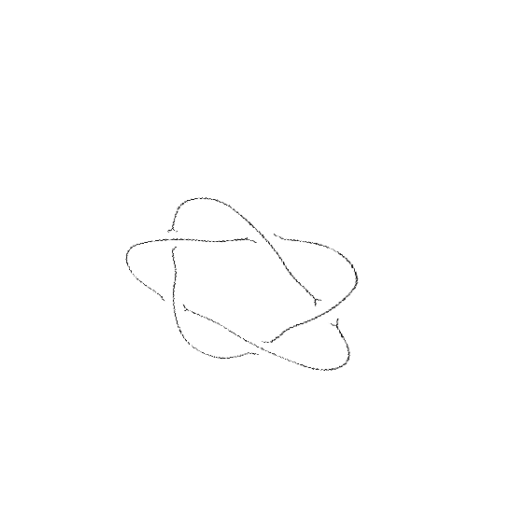
Crossing number: 5